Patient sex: M
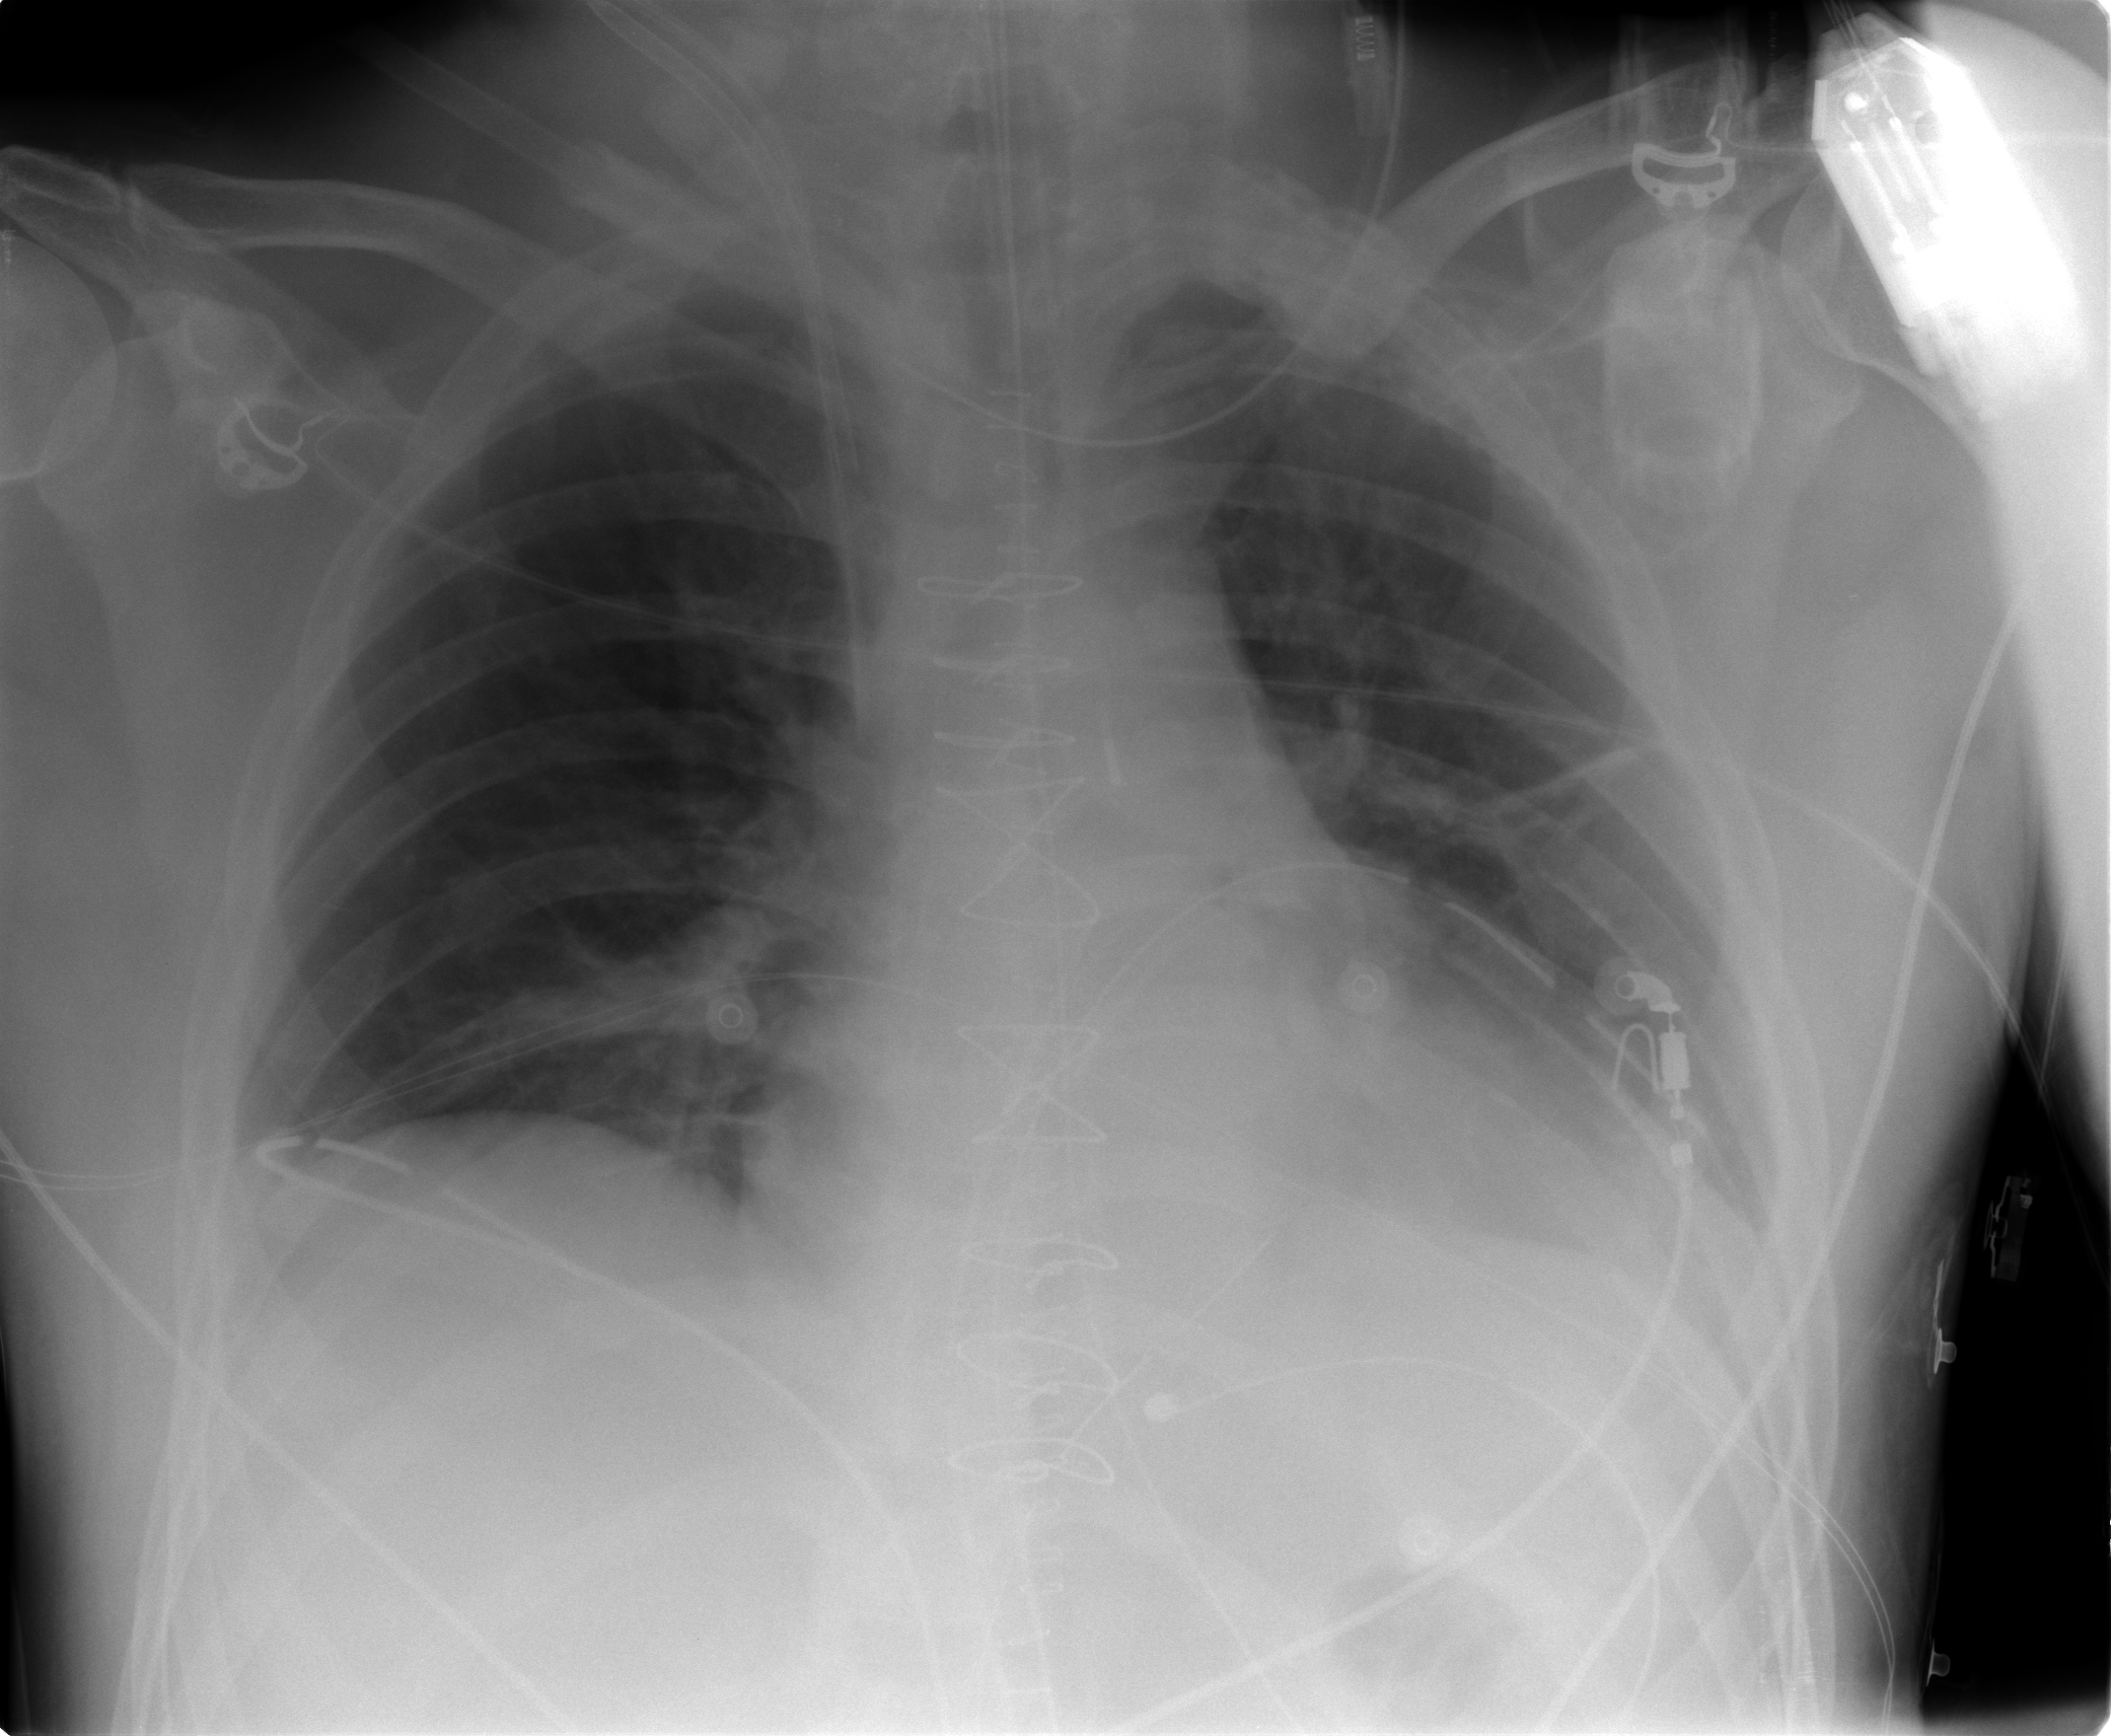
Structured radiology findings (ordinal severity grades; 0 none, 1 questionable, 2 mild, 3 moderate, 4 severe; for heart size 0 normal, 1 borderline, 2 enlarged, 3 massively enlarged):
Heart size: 0
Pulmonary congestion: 0
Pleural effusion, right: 0
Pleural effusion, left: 0
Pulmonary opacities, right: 0
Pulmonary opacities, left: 0
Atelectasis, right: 2
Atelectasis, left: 2